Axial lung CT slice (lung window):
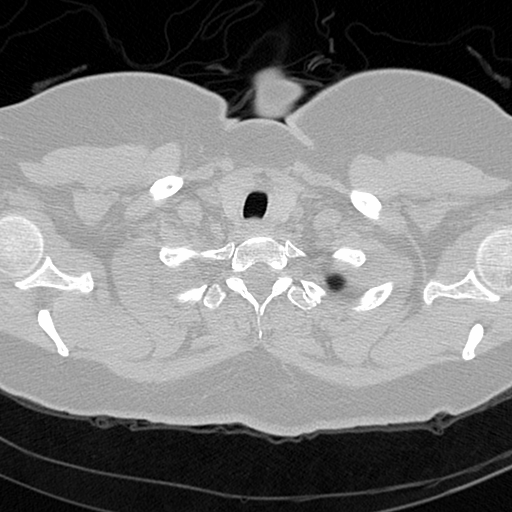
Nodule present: no